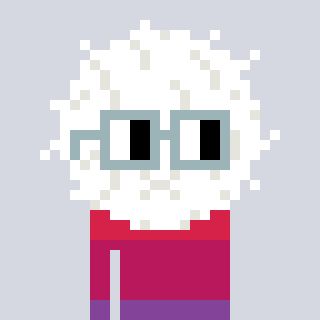
a pixel art character with square dark gray glasses, a cottonball-shaped head and a grayscale-colored body on a cool background